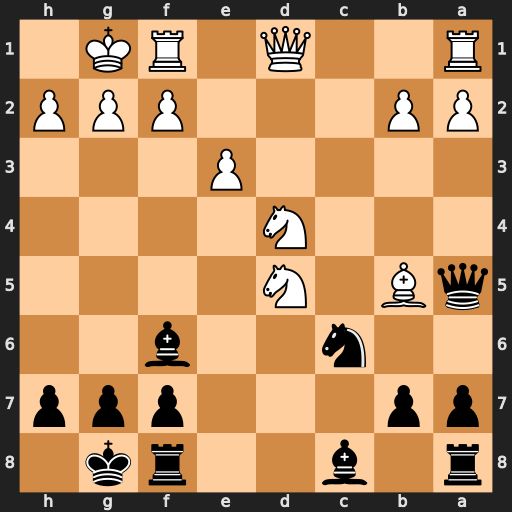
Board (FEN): r1b2rk1/pp3ppp/2n2b2/qB1N4/3N4/4P3/PP3PPP/R2Q1RK1
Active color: b
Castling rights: -
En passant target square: -
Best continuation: Nxd4 Nxf6+ gxf6 Qxd4 Qxb5